Question: I have an excel sheet, lets say :

Note that every row and column has its own name K , L ... and A,B.... Note also that every cell has the form (int , int ,int , int) that as far as i know is well represented with an arraylist. What is the best way to deal with that; Define a 2D array of arraylists; Or an arraylist of arraylists; Or using hash maps; I find it simplier to use a 2D array of arraylists in order to run loops but then i have to initialize every 2D array element as an arraylist ( or not;). Note that it is a big excel sheet ( over 2500 cells). Thanks in advance.
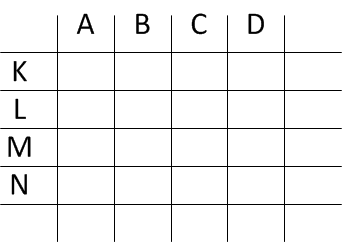
Answer: If you need fast random access, you can use HashMap with cell keys.
'''
public class CellKey {
final String col;
final String row;
private CellKey () {} // no instatiation outside
public CellKey at(String row, String column) {
this.col = column;
this.row = row;
}
public getColumn() {
return col;
}
public getRow() {
return row;
}
public int hashCode() {
return Objects.hash(col, row);
}
public boolean equals(CellKey other) {
return this.col.equals(other.col) && this.row.equals(other.row);
}
}
'''
Now use it in collection representing cell values:
'''
Map<CellKey, List<Integer>> cells = new HashMap<>();
// get value
cells.get(CellKey.at(row, column));
// put value
cells.put(CellKey.at(row, column), value);
cells.put(CellKey.at(row, column), Arrays.asList(int1, int2, int3));
// check if value exists
cells.contains(CellKey.at(row, column));
// iterate over all cells containing values
cells.entrySet().stream().forEach(e -> {
String row = e.getKey().getRow();
String column = e.getKey().getColumn();
List<Integer> value = e.getValue();
// make your actions
});
// iterate over given row
String row = "K";
String[] columns = new String[]{"A", "B", "C", "D"};
for (String c : columns) {
List<Integer> values = cells.get(CellKey.at(row, c));
// perform actions
}
'''